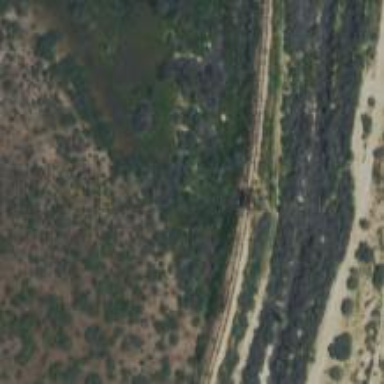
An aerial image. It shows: Railway track.